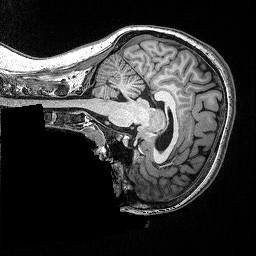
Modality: T1w
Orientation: sagittal
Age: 21
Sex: female
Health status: healthy
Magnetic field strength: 3 T
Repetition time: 2.53 s
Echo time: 0.00331 s